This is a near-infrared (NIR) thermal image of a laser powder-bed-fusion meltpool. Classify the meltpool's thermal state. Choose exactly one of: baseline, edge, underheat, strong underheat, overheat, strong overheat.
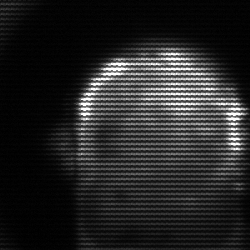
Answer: baseline